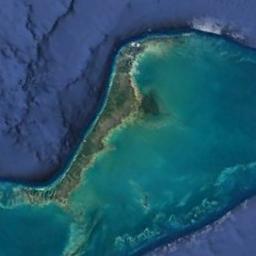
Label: island